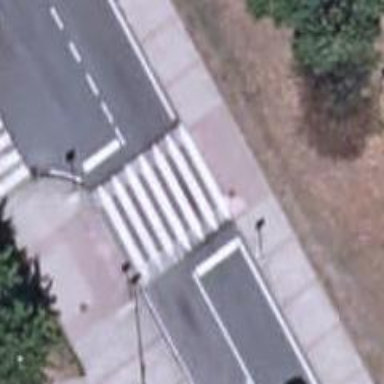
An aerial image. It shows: Uncontrolled zebra crossing on the road.